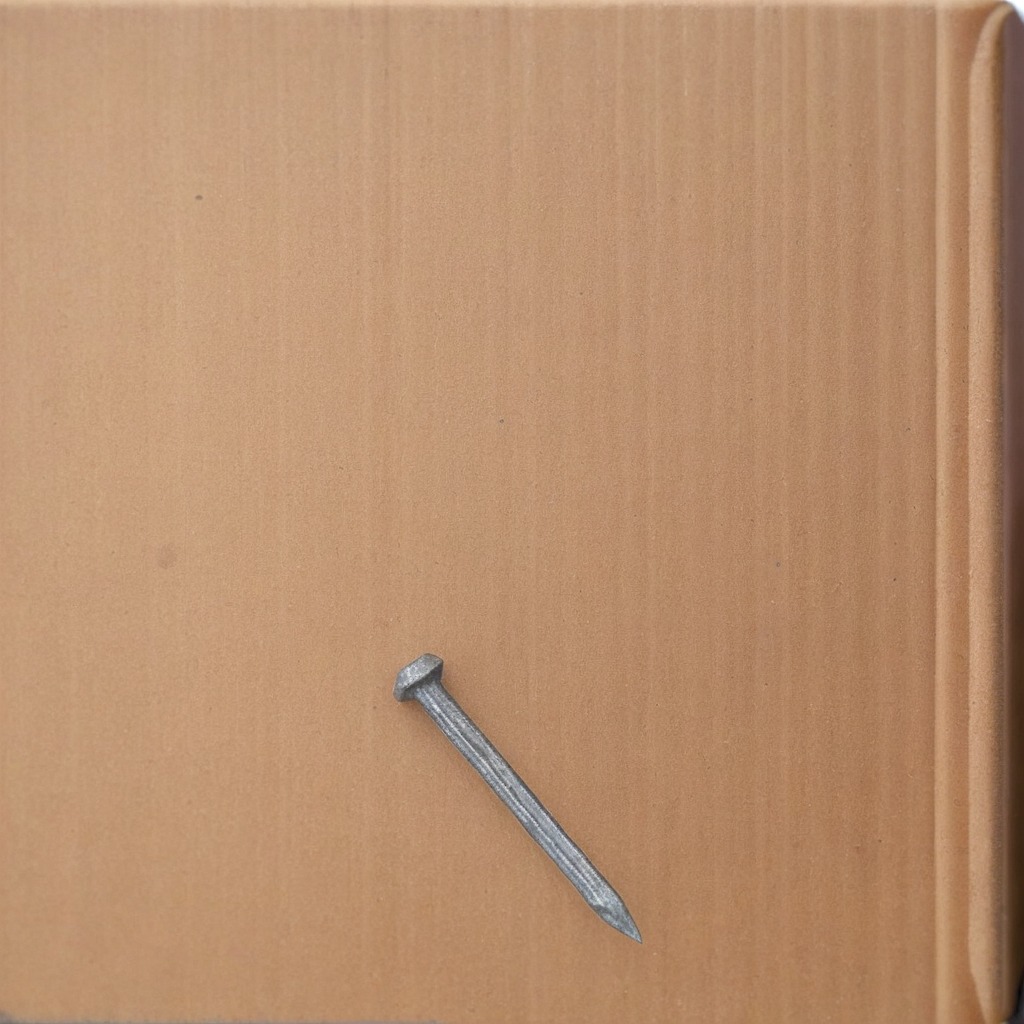
An iron nail is lying on the cardboard box surface.